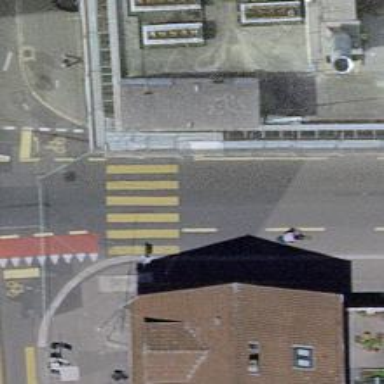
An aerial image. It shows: Crossing with traffic signals.